Question: 'LinkedList''ArrayList''LinkedList'
I think every Java developer has heard this question at interview at least once.
It is a common answer to this question. Everybody knows it. Every time you ask a question about the difference between List implementations you get such answers as:
> When should I use LinkedList? When do you need efficient removal in between elements or at the start?
<URL>
> Forgot to mention insertion costs. In a LinkedList, once you have the correct position, insertion costs 'O(1)', while in an ArrayList it goes up to 'O(n)' - all elements past the insertion point must be moved.
<URL>
> Linked lists are preferable over arrays when you want to be able to insert items in the middle of the list (such as a priority queue).
<URL>
> ArrayList is slower because it needs to copy part of the array in order to remove the slot that has become free. LinkedList just has to manipulate a couple of references.
<URL>
And more...
But have you ever tried to reproduce it by yourself? I tried yesterday and got these results:
'''
import java.util.ArrayList;
import java.util.LinkedList;
import java.util.List;
public class Test {
public static void main(String... args) {
final int MAX_VAL = 10000;
List<Integer> linkedList = new LinkedList<Integer>();
List<Integer> arrayList = new ArrayList<Integer>();
for(int i = 0; i < MAX_VAL; i++) {
linkedList.add(i);
arrayList.add(i);
}
long time = System.nanoTime();
for(int i = 0; i < MAX_VAL; i++) {
linkedList.add(MAX_VAL/2, i);
}
System.out.println("LL time: " + (System.nanoTime() - time));
time = System.nanoTime();
for(int i = 0; i < MAX_VAL; i++) {
arrayList.add(MAX_VAL/2, i);
}
System.out.println("AL time: " + (System.nanoTime() - time));
}
}
'''
> LL time: 114098106AL time: 24121889
So what is it? Why does LinkedList suck so much? Maybe we should try the remove operation instead of add? Ok, let's try:
'''
import java.util.ArrayList;
import java.util.LinkedList;
import java.util.List;
public class Test {
public static void main(String... args) {
final int MAX_VAL = 10000;
List<Integer> linkedList = new LinkedList<Integer>();
List<Integer> arrayList = new ArrayList<Integer>();
for(int i = 0; i < MAX_VAL; i++) {
linkedList.add(i);
arrayList.add(i);
}
long time = System.nanoTime();
for(int i = 0; i < MAX_VAL/2; i++) {
linkedList.remove(MAX_VAL/2);
}
System.out.println("LL time: " + (System.nanoTime() - time));
time = System.nanoTime();
for(int i = 0; i < MAX_VAL/2; i++) {
arrayList.remove(MAX_VAL/2);
}
System.out.println("AL time: " + (System.nanoTime() - time));
}
}
'''
> LL time: 27581163AL time: <PHONE>
Oh, ArrayList is still faster than LinkedList. What is the reason? Was this myth busted? Or maybe I'm wrong?

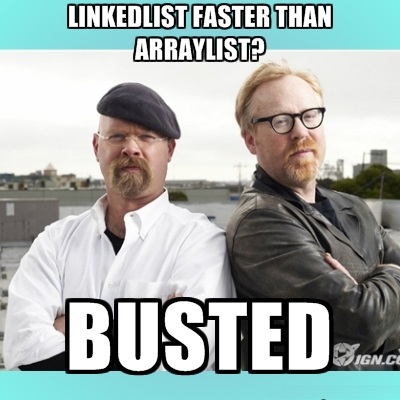
Answer: > BUSTED
Not really. Here
'''
for(int i = 0; i < MAX_VAL; i++) {
linkedList.add(MAX_VAL/2, i);
}
'''
you don't just insert the item; you pay the cost of iterating from the beginning to 'i' every time. Naturally, that's 'O(i)'.
On the other hand, the list must be quite large before you'll actually witness the performance benefit of mid-list insertion. 'System.arraycopy' is a blazing-fast operation and, on the other end, each insertion into a 'LinkedList' requires the allocation of a node instance.
In summary, 'ArrayList' is a better choice for 99% or more of real-world cases, and leveraging the narrow advantage of a 'LinkedList' requires great care.
## General notes on microbenchmarking the JVM
I should also warn you that your benchmarking code is badly deficient. There is quite a sizable checklist of things to watch out for when microbencharking on the JVM, for example:
- - 'nanoTime'- -
Therefore the advice is to use a ready-made microbenchmarking framework such as <URL>.